Question: When installing Google Chrome, the web page asks your whether you want to set up Google Chrome as a default browser:

This being a form submitted to the server, how does the result of this checkbox make it into the final installation on the client, if at all?
Does the checkbox only tell the server to send a different installer? Or is this possibly just a social experiment where the checkbox has no effect, but the results are being aggregated and analysed?
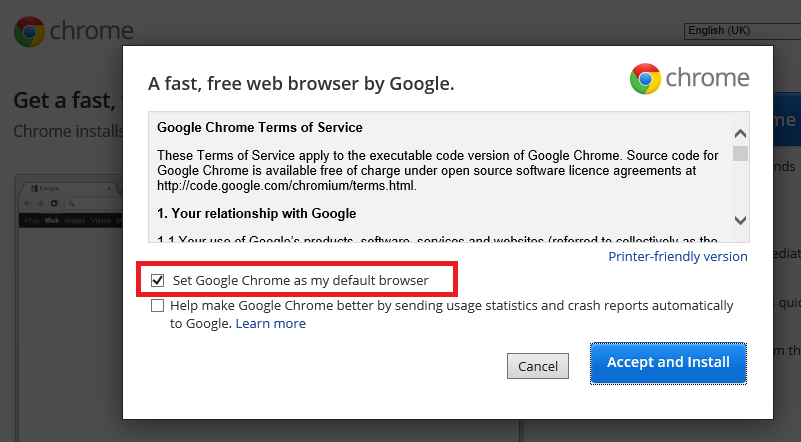
Answer: For Chrome specifically, I just tried downloading both installers (with and without the "default" option) and found that they do indeed differ.
'''
$ cmp ChromeSetup.exe ChromeSetup2.exe
ChromeSetup.exe ChromeSetup2.exe differ: byte 405, line 4
'''